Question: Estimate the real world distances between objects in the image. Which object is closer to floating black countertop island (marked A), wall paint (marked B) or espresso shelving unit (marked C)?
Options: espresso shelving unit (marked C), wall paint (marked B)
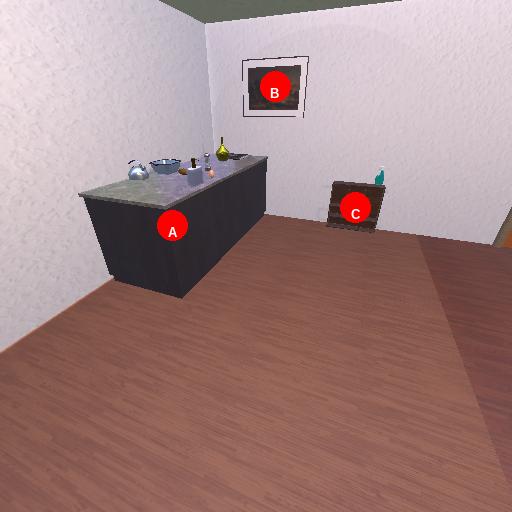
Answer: espresso shelving unit (marked C)